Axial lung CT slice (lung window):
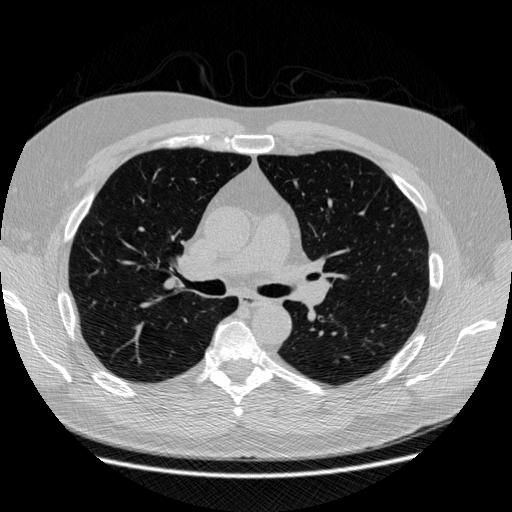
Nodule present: no